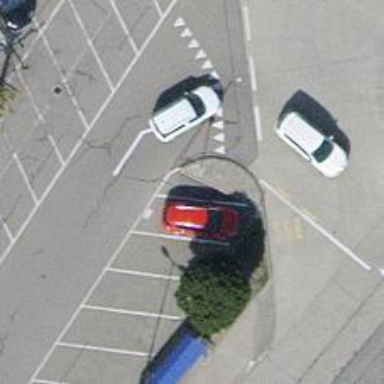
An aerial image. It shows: Car sharing facility.